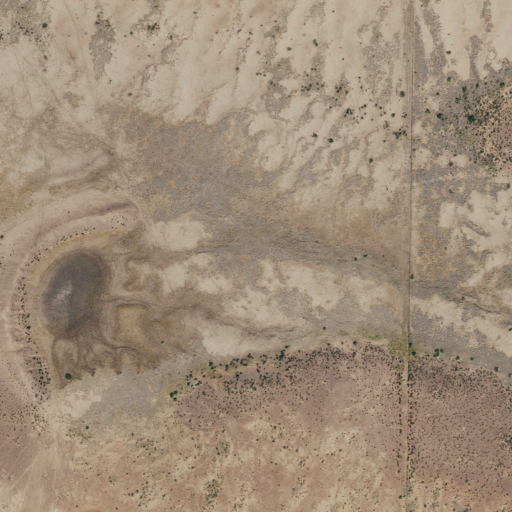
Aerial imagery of valley in Texas named Left Hand Draw containing shrub and grassland